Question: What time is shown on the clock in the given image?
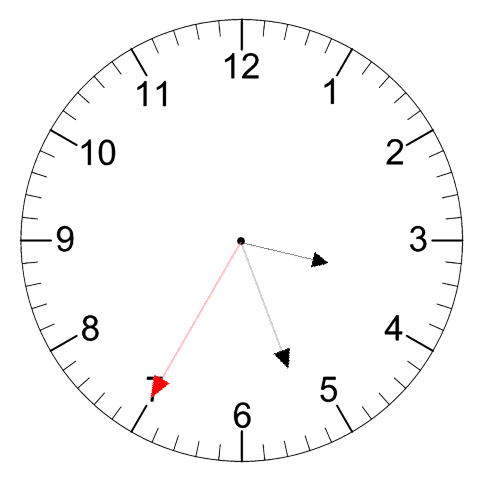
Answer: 03:26:35